Question: I'm curious if there is a way to draw the path from a devices current location to a user entered location.From researching the only methods I have come across are to get path from lat and long coordinates like this solution <URL> ,
My question is if there is a way to combine a users geo location and a user entered destination string to draw the path.I'm guessing this would involve reverse geo coding or am I wrong?
The current interface looks like this and I'm using Google maps API v2:

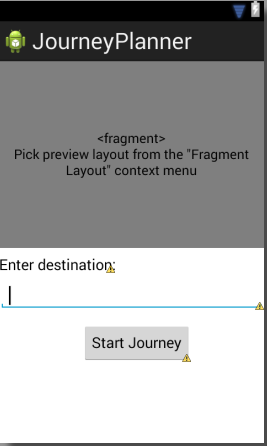
Answer: Look here for how to do a polyline in android map api v2 <URL>
Tip save your line as a kml file for interoperability so other apps will be able to import the file and show the same line on a map.